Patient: sex F, age 48
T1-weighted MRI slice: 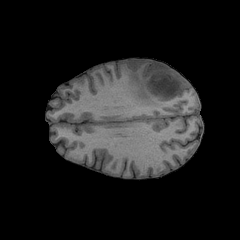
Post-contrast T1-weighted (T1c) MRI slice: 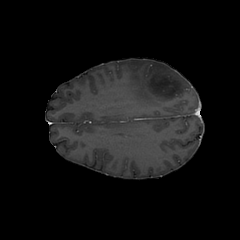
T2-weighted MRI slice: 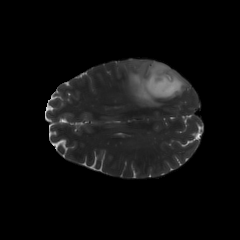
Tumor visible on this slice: yes
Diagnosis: Astrocytoma, IDH-mutant
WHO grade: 3